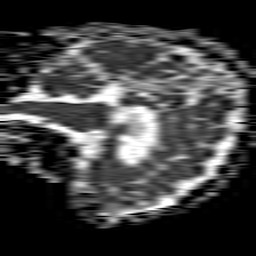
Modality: ADC
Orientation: sagittal
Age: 67
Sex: female
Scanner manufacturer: philips
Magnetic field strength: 1.5 T
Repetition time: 4.6 s
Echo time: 0.08631 s